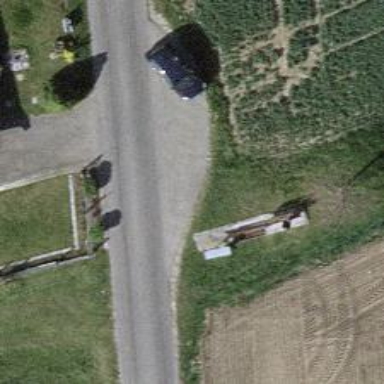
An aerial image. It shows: Bench.